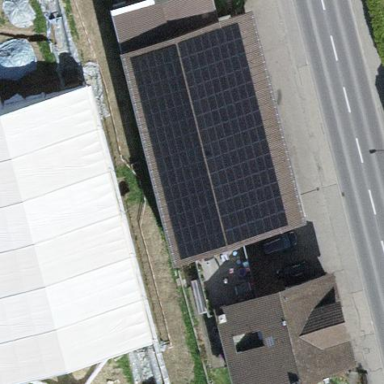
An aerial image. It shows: Solar power generator.